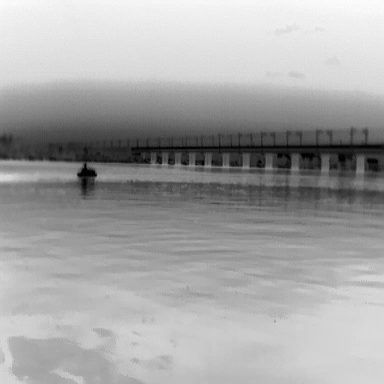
There is a warship in the infrared image.